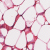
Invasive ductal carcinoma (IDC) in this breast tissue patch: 0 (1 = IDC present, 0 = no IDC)